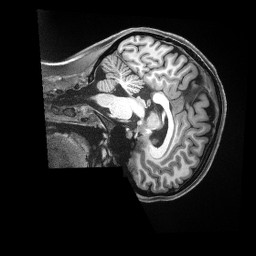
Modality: T1w
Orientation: sagittal
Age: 20
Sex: female
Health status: ill
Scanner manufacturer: siemens
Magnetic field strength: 3 T
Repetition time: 2.5 s
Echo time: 0.00181 s